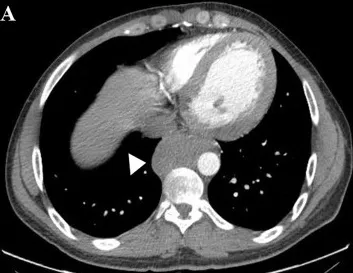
WB-CT scan at diagnosis of patient 1. Posterior mediastinal mass paravertebral to T9-T11 vertebral bodies.
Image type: radiology (ct)